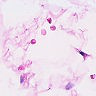
Metastatic tissue present: no